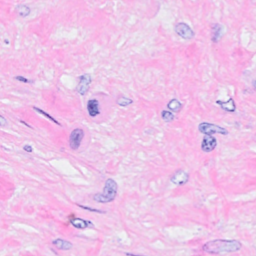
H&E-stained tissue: Breast